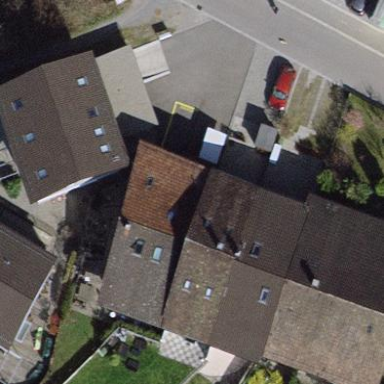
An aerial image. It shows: Terrace building.